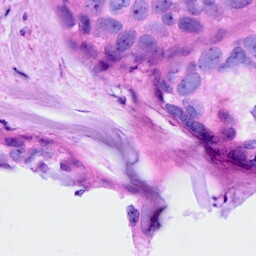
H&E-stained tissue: Breast